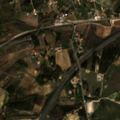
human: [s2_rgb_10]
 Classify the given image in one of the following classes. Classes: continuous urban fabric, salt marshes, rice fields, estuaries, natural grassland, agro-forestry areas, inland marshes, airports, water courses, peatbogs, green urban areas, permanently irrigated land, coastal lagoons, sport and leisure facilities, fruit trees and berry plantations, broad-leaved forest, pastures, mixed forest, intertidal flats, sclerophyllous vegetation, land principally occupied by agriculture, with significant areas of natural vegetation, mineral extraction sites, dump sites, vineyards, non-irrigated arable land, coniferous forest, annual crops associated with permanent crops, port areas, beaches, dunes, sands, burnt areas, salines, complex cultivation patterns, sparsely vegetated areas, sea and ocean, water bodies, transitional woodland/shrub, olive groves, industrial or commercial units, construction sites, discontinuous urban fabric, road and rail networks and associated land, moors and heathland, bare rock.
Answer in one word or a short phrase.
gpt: discontinuous urban fabric, vineyards, complex cultivation patterns, land principally occupied by agriculture, with significant areas of natural vegetation, natural grassland